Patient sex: M
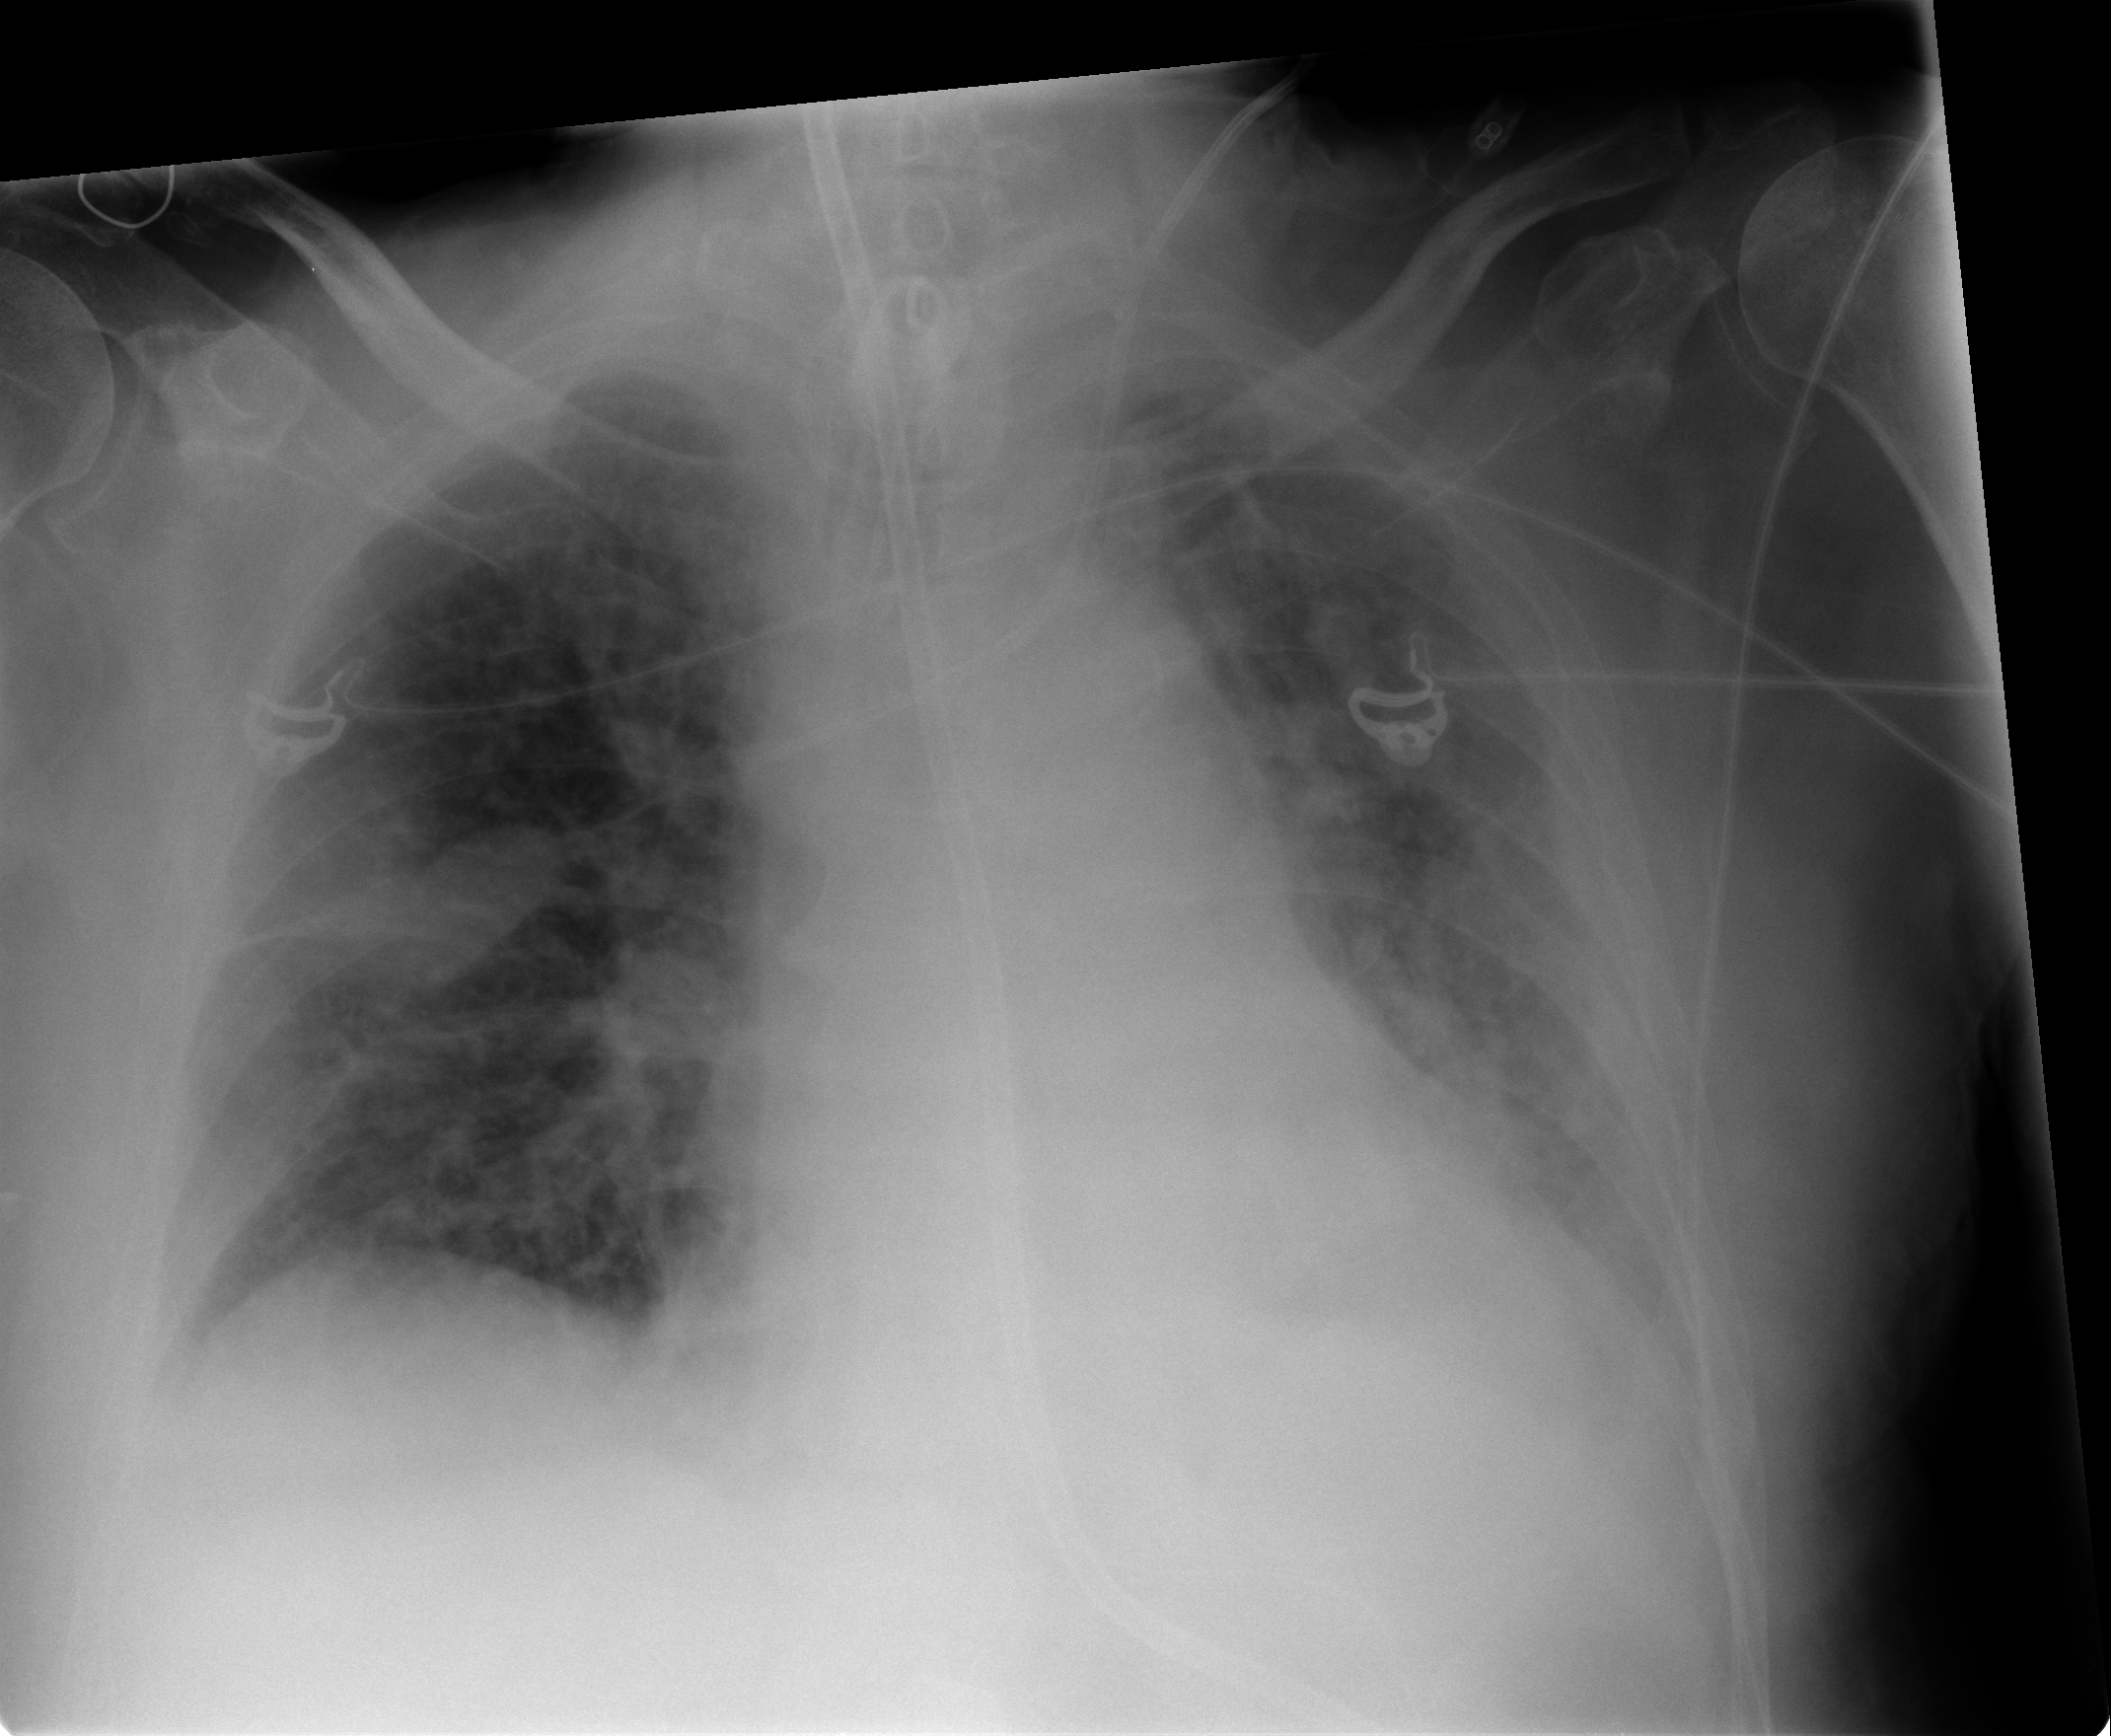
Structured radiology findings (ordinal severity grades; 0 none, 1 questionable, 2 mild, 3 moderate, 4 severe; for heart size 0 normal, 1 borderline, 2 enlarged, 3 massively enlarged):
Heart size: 2
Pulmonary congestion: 2
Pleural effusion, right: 0
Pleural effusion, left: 1
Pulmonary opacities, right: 0
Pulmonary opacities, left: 2
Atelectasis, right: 1
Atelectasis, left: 2